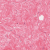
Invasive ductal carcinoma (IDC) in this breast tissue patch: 0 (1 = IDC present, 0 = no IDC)